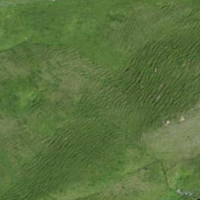
EUNIS habitat code: 23
Species observed at this site:
Arnica montana